Question: I assume this is a simple fix considering I don't see any other posts about others having this issue. I am using VS2012 and I added slowcheetah 2.5.10.3 to the project using the nuget package installer.
I have tried opening a new console application as well as a unit test project, but in both I am not able to "add transform" to my App.config. The option in the context menu doesn't exist...

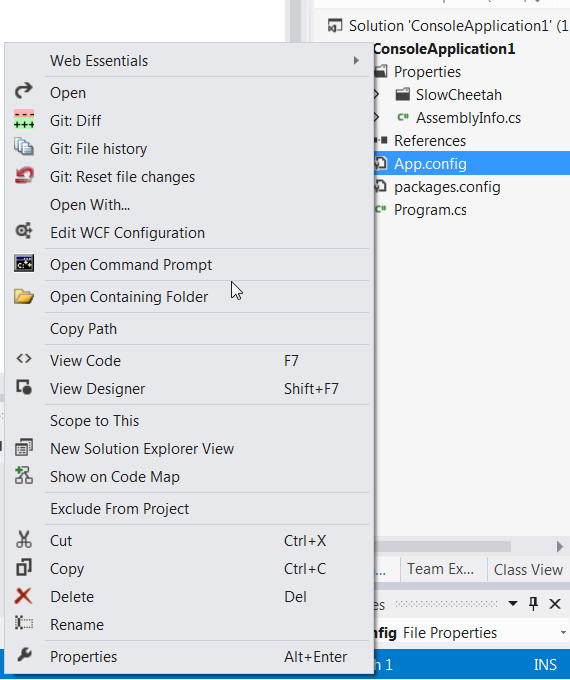
Answer: You will need to install the <URL> scenarios.